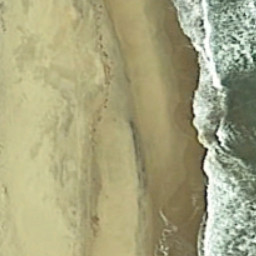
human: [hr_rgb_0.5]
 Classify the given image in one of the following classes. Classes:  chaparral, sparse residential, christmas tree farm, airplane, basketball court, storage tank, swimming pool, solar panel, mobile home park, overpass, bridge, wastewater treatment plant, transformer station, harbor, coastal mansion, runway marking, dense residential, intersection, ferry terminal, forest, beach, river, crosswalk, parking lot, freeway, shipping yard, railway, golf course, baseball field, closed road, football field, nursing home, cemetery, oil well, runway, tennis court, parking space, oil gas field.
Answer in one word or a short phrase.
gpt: beach